Question: I'm trying to import data from an Excel sheet into a sqlserver database. I used the sample code that is in this <URL>. However, when an import is made extra 22 rows with NULL values are being copied. I'm not sure how to remove the NULL values.

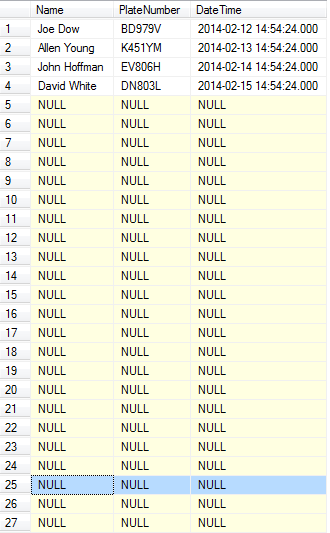
Answer: In the select statement, try adding a WHERE clause to exclude the nulls.
EX.
'''
select student,rollno,course from [sheet1$]
'''
Becomes:
'''
select student,rollno,course from [sheet1$] where student IS NOT NULL
'''